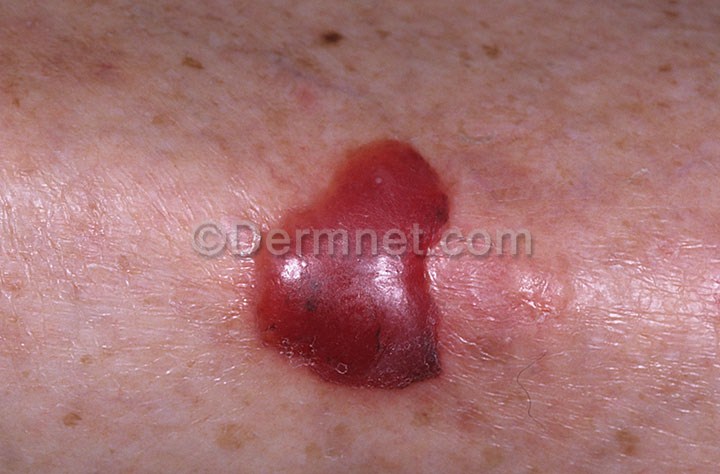
Disease: Bullous Disease Photos